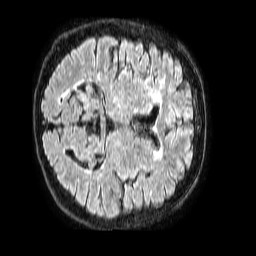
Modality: FLAIR
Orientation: axial
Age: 79
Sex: male
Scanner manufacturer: philips
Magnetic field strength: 1.5 T
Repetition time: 4.8 s
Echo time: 0.3 s